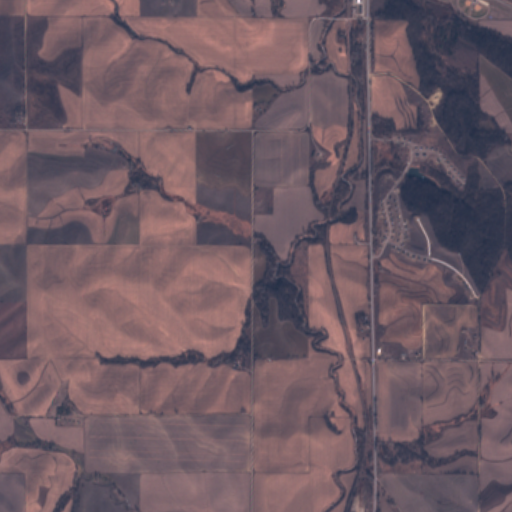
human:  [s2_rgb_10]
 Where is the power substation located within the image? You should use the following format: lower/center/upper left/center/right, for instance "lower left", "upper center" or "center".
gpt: The power substation is located in the lower right of the image.
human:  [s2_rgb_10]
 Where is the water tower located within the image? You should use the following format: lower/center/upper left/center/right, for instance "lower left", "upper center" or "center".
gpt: The water tower is located in the center right of the image.
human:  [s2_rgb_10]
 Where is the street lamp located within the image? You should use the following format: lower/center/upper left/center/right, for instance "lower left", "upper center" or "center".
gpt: The street lamp is located in the upper right of the image.
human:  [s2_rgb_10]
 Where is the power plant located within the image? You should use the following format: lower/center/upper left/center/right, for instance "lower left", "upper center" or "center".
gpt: There is no power plant in the image.